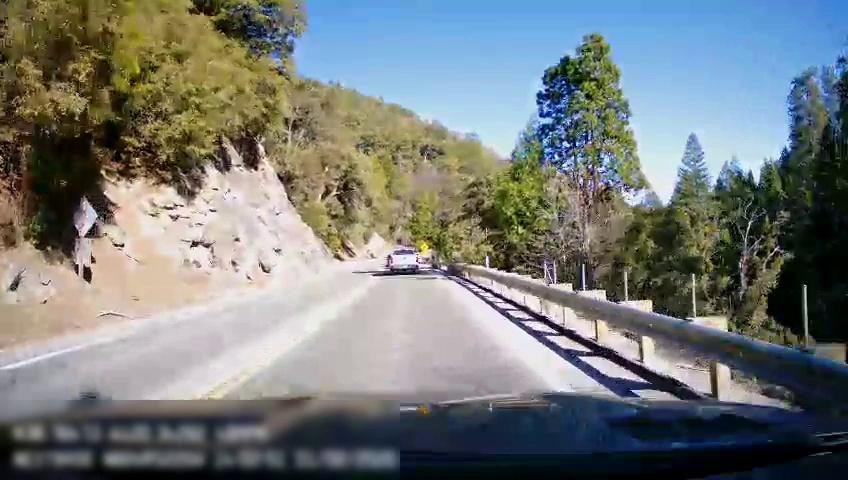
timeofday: Day
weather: Sunny
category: Drivable Space
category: Drivable Space
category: Vehicles | Truck
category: Lanes | Opposite Lane
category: Lanes | Current Lane
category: Lanes | Opposite Lane
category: Lanes | Current Lane